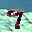
Label: 9